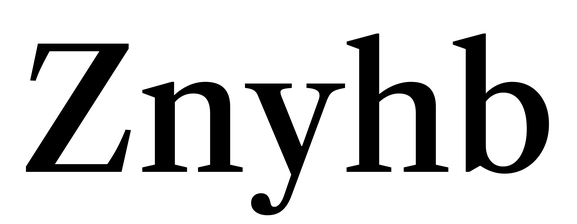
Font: LibreCaslonText_Medium